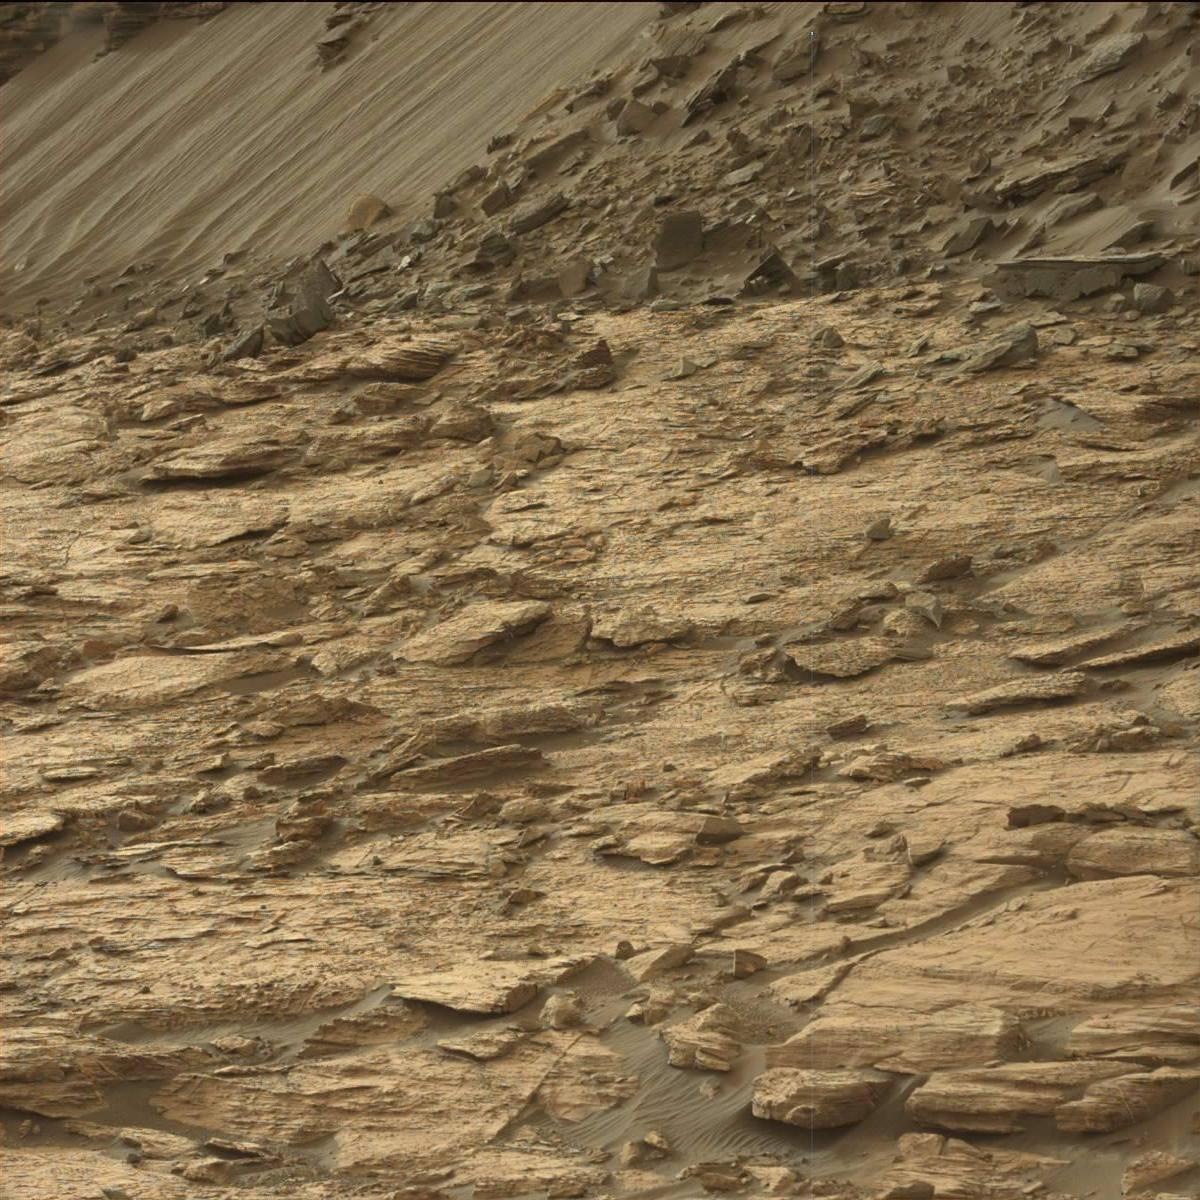
Terrain classes present: Bedrock, Sand / Soil